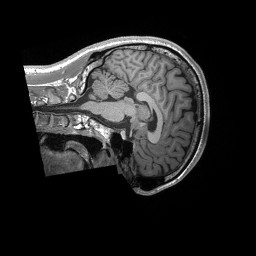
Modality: T1w
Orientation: sagittal
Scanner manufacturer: siemens
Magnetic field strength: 3 T
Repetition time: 2.4 s
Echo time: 0.00224 s